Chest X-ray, AP view. Patient: 11 years old, sex F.
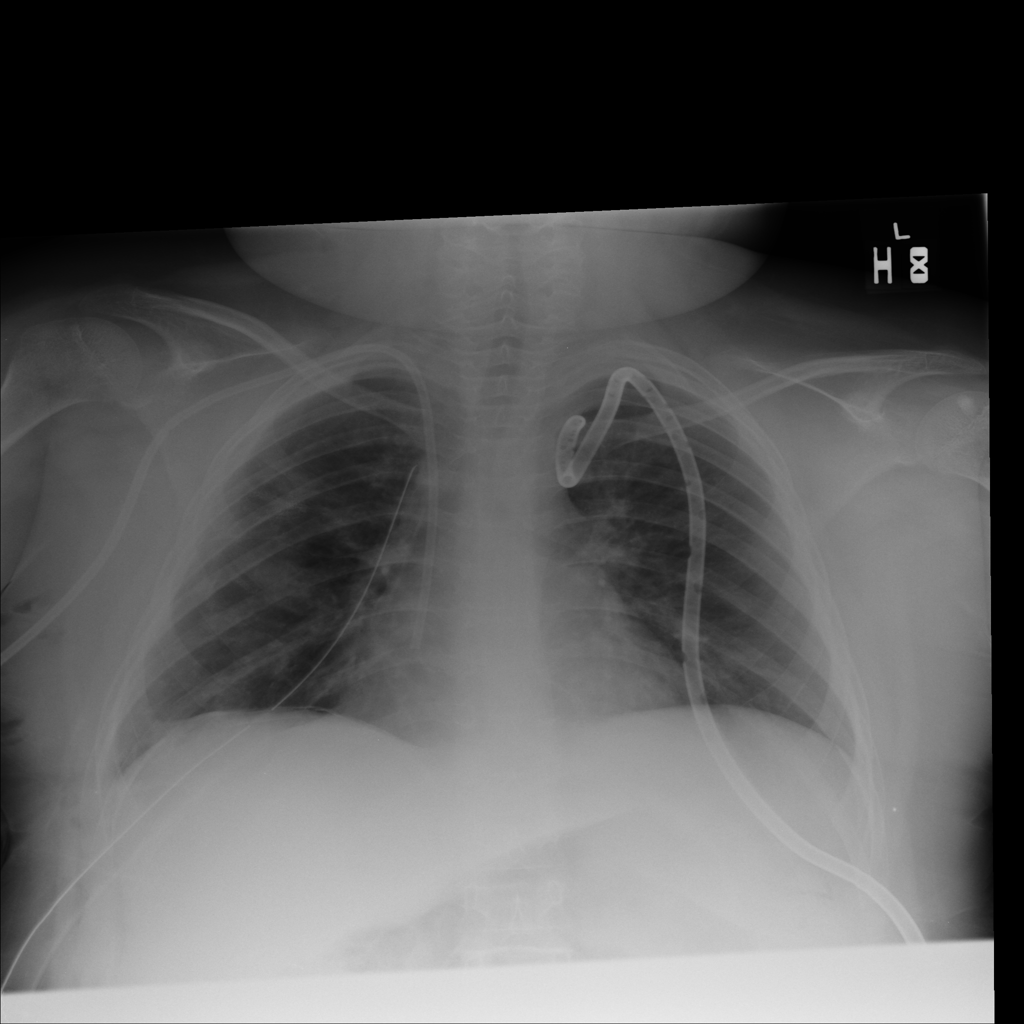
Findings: Emphysema, Infiltration, Nodule, Pneumothorax